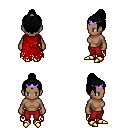
a pixel art fantasy rpg character, female body template, human, dark skin, red tattered cape, red pants, black short topknot hairstyle, purple tiara, gold boots, four views (front, back, left, right), 2x2 character sprite sheet, small pixel art, hard edges, no anti-aliasing